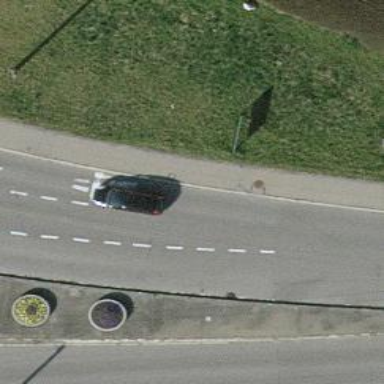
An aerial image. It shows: Secondary road with asphalt surface and trolley wires.